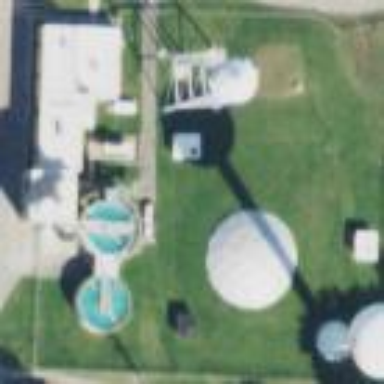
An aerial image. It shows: Water works facility.